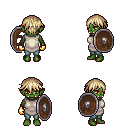
a pixel art fantasy rpg character, female body template, orc, green skin, white tunic, teal pants, white blonde short bangs hairstyle, gold gloves, shield, four views (front, back, left, right), 2x2 character sprite sheet, small pixel art, hard edges, no anti-aliasing